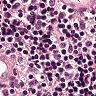
Metastatic tissue present: no